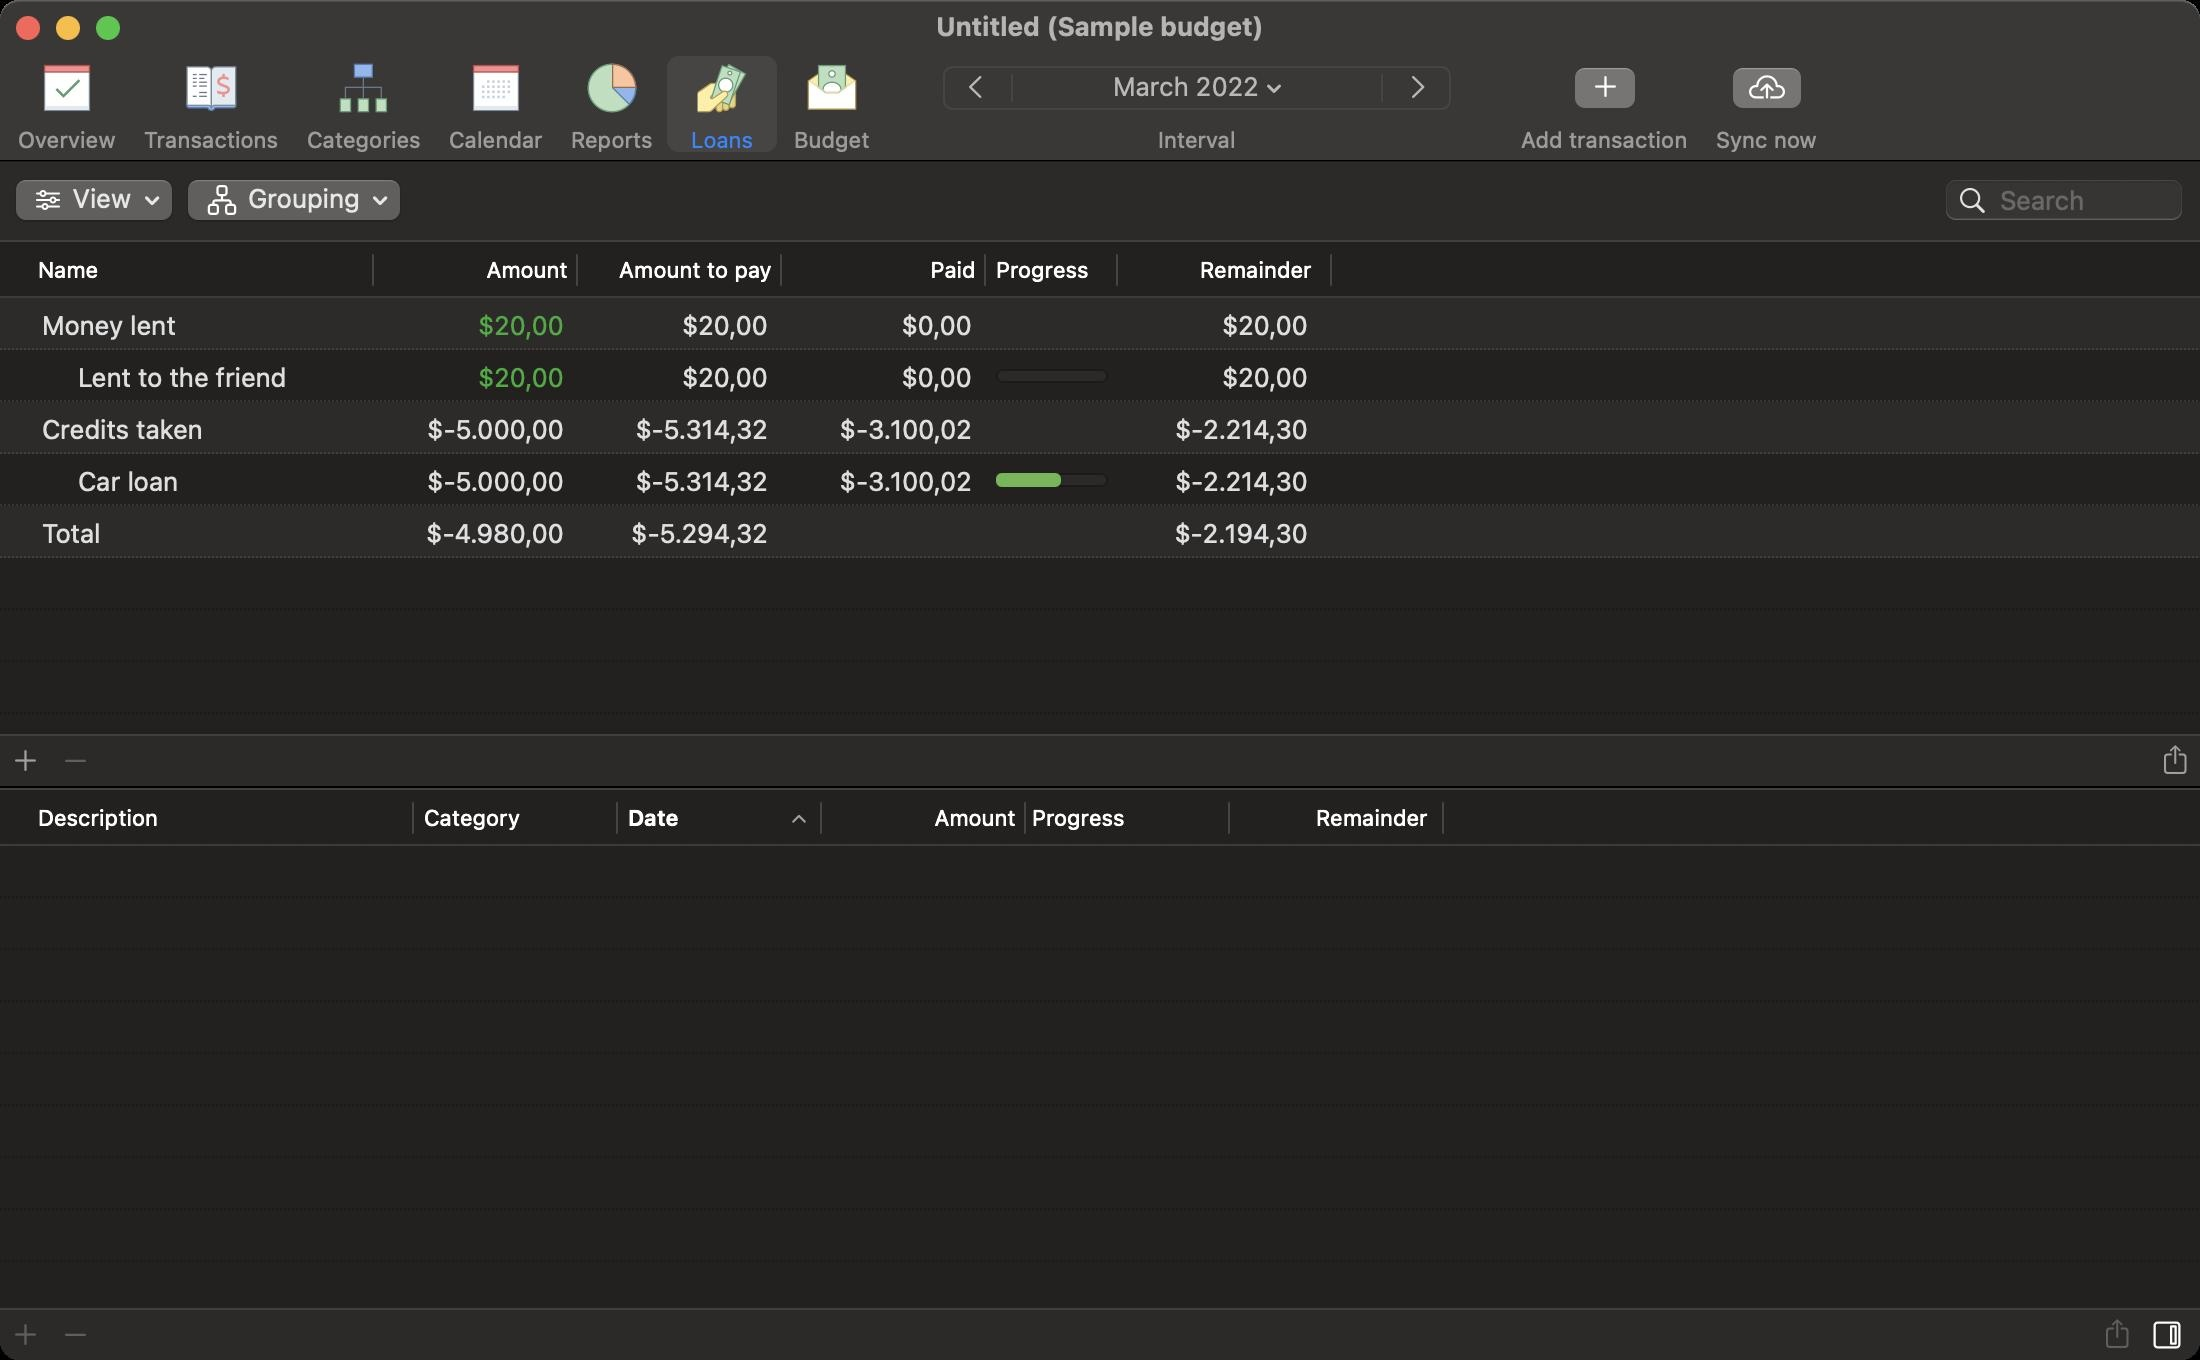
Accessibility tree:
{"name": "Untitled_(Sample_budget)", "role": "AXWindow", "description": null, "role_description": "standard window", "value": null, "position": "492.00;157.00", "size": "1100;680", "children": [{"name": null, "role": "AXGroup", "description": null, "role_description": "group", "value": null, "position": "0.00;80.00", "size": "1100;600", "children": [{"name": null, "role": "AXSplitGroup", "description": null, "role_description": "split group", "value": null, "position": "0.00;80.00", "size": "1100;600", "children": [{"name": "", "role": "AXButton", "description": "share", "role_description": "button", "value": null, "position": "1075.00;362.00", "size": "26;34", "children": []}, {"name": "", "role": "AXButton", "description": "add", "role_description": "button", "value": null, "position": "0.00;365.50", "size": "26;29", "children": []}, {"name": "", "role": "AXButton", "description": "remove", "role_description": "button", "value": null, "position": "25.00;370.00", "size": "26;20", "children": []}, {"name": "Grouping", "role": "AXMenuButton", "description": null, "role_description": "menu button", "value": null, "position": "91.00;89.00", "size": "113;25", "children": []}, {"name": null, "role": "AXTextField", "description": null, "role_description": "search text field", "value": "", "position": "972.00;89.00", "size": "120;22", "children": [{"name": "", "role": "AXButton", "description": "search", "role_description": "button", "value": null, "position": "974.00;89.00", "size": "25;22", "children": []}]}, {"name": "View", "role": "AXMenuButton", "description": null, "role_description": "menu button", "value": null, "position": "5.00;89.00", "size": "85;25", "children": []}, {"name": null, "role": "AXScrollArea", "description": null, "role_description": "scroll area", "value": null, "position": "0.00;121.00", "size": "1100;246", "children": [{"name": null, "role": "AXOutline", "description": null, "role_description": "outline", "value": null, "position": "0.00;149.00", "size": "1100;218", "children": [{"name": null, "role": "AXRow", "description": null, "role_description": "outline row", "value": null, "position": "0.00;149.00", "size": "1100;26", "children": [{"name": null, "role": "AXCell", "description": null, "role_description": "cell", "value": null, "position": "15.00;152.00", "size": "171;20", "children": [{"name": null, "role": "AXStaticText", "description": null, "role_description": "text", "value": "Money lent", "position": "19.00;153.50", "size": "163;17", "children": []}]}, {"name": null, "role": "AXCell", "description": null, "role_description": "cell", "value": null, "position": "188.00;152.00", "size": "100;20", "children": [{"name": null, "role": "AXStaticText", "description": null, "role_description": "text", "value": "$20,00", "position": "192.00;153.50", "size": "92;17", "children": []}]}, {"name": null, "role": "AXCell", "description": null, "role_description": "cell", "value": null, "position": "290.00;152.00", "size": "100;20", "children": [{"name": null, "role": "AXStaticText", "description": null, "role_description": "text", "value": "$20,00", "position": "294.00;153.50", "size": "92;17", "children": []}]}, {"name": null, "role": "AXCell", "description": null, "role_description": "cell", "value": null, "position": "392.00;152.00", "size": "100;20", "children": [{"name": null, "role": "AXStaticText", "description": null, "role_description": "text", "value": "$0,00", "position": "396.00;153.50", "size": "92;17", "children": []}]}, {"name": null, "role": "AXCell", "description": null, "role_description": "cell", "value": null, "position": "494.00;152.00", "size": "64;20", "children": [{"name": null, "role": "AXStaticText", "description": null, "role_description": "text", "value": "", "position": "498.00;153.50", "size": "56;17", "children": []}]}, {"name": null, "role": "AXCell", "description": null, "role_description": "cell", "value": null, "position": "560.00;152.00", "size": "100;20", "children": [{"name": null, "role": "AXStaticText", "description": null, "role_description": "text", "value": "$20,00", "position": "564.00;153.50", "size": "92;17", "children": []}]}]}, {"name": null, "role": "AXRow", "description": null, "role_description": "outline row", "value": null, "position": "0.00;175.00", "size": "1100;26", "children": [{"name": null, "role": "AXCell", "description": null, "role_description": "cell", "value": null, "position": "33.00;178.00", "size": "153;20", "children": [{"name": null, "role": "AXTextField", "description": null, "role_description": "text field", "value": "Lent to the friend", "position": "37.00;179.50", "size": "145;17", "children": []}]}, {"name": null, "role": "AXCell", "description": null, "role_description": "cell", "value": null, "position": "188.00;178.00", "size": "100;20", "children": [{"name": null, "role": "AXTextField", "description": null, "role_description": "text field", "value": "$20,00", "position": "192.00;179.50", "size": "92;17", "children": []}]}, {"name": null, "role": "AXCell", "description": null, "role_description": "cell", "value": null, "position": "290.00;178.00", "size": "100;20", "children": [{"name": null, "role": "AXTextField", "description": null, "role_description": "text field", "value": "$20,00", "position": "294.00;179.50", "size": "92;17", "children": []}]}, {"name": null, "role": "AXCell", "description": null, "role_description": "cell", "value": null, "position": "392.00;178.00", "size": "100;20", "children": [{"name": null, "role": "AXStaticText", "description": null, "role_description": "text", "value": "$0,00", "position": "396.00;179.50", "size": "92;17", "children": []}]}, {"name": null, "role": "AXCell", "description": null, "role_description": "cell", "value": null, "position": "494.00;178.00", "size": "64;20", "children": [{"name": null, "role": "AXGroup", "description": null, "role_description": "group", "value": null, "position": "498.00;184.50", "size": "56;7", "children": []}, {"name": null, "role": "AXGroup", "description": null, "role_description": "group", "value": null, "position": "498.00;184.50", "size": "0;7", "children": []}, {"name": null, "role": "AXGroup", "description": null, "role_description": "group", "value": null, "position": "498.00;184.50", "size": "0;7", "children": []}]}, {"name": null, "role": "AXCell", "description": null, "role_description": "cell", "value": null, "position": "560.00;178.00", "size": "100;20", "children": [{"name": null, "role": "AXStaticText", "description": null, "role_description": "text", "value": "$20,00", "position": "564.00;179.50", "size": "92;17", "children": []}]}]}, {"name": null, "role": "AXRow", "description": null, "role_description": "outline row", "value": null, "position": "0.00;201.00", "size": "1100;26", "children": [{"name": null, "role": "AXCell", "description": null, "role_description": "cell", "value": null, "position": "15.00;204.00", "size": "171;20", "children": [{"name": null, "role": "AXStaticText", "description": null, "role_description": "text", "value": "Credits taken", "position": "19.00;205.50", "size": "163;17", "children": []}]}, {"name": null, "role": "AXCell", "description": null, "role_description": "cell", "value": null, "position": "188.00;204.00", "size": "100;20", "children": [{"name": null, "role": "AXStaticText", "description": null, "role_description": "text", "value": "$-5.000,00", "position": "192.00;205.50", "size": "92;17", "children": []}]}, {"name": null, "role": "AXCell", "description": null, "role_description": "cell", "value": null, "position": "290.00;204.00", "size": "100;20", "children": [{"name": null, "role": "AXStaticText", "description": null, "role_description": "text", "value": "$-5.314,32", "position": "294.00;205.50", "size": "92;17", "children": []}]}, {"name": null, "role": "AXCell", "description": null, "role_description": "cell", "value": null, "position": "392.00;204.00", "size": "100;20", "children": [{"name": null, "role": "AXStaticText", "description": null, "role_description": "text", "value": "$-3.100,02", "position": "396.00;205.50", "size": "92;17", "children": []}]}, {"name": null, "role": "AXCell", "description": null, "role_description": "cell", "value": null, "position": "494.00;204.00", "size": "64;20", "children": [{"name": null, "role": "AXStaticText", "description": null, "role_description": "text", "value": "", "position": "498.00;205.50", "size": "56;17", "children": []}]}, {"name": null, "role": "AXCell", "description": null, "role_description": "cell", "value": null, "position": "560.00;204.00", "size": "100;20", "children": [{"name": null, "role": "AXStaticText", "description": null, "role_description": "text", "value": "$-2.214,30", "position": "564.00;205.50", "size": "92;17", "children": []}]}]}, {"name": null, "role": "AXRow", "description": null, "role_description": "outline row", "value": null, "position": "0.00;227.00", "size": "1100;26", "children": [{"name": null, "role": "AXCell", "description": null, "role_description": "cell", "value": null, "position": "33.00;230.00", "size": "153;20", "children": [{"name": null, "role": "AXTextField", "description": null, "role_description": "text field", "value": "Car loan", "position": "37.00;231.50", "size": "145;17", "children": []}]}, {"name": null, "role": "AXCell", "description": null, "role_description": "cell", "value": null, "position": "188.00;230.00", "size": "100;20", "children": [{"name": null, "role": "AXTextField", "description": null, "role_description": "text field", "value": "$-5.000,00", "position": "192.00;231.50", "size": "92;17", "children": []}]}, {"name": null, "role": "AXCell", "description": null, "role_description": "cell", "value": null, "position": "290.00;230.00", "size": "100;20", "children": [{"name": null, "role": "AXTextField", "description": null, "role_description": "text field", "value": "$-5.314,32", "position": "294.00;231.50", "size": "92;17", "children": []}]}, {"name": null, "role": "AXCell", "description": null, "role_description": "cell", "value": null, "position": "392.00;230.00", "size": "100;20", "children": [{"name": null, "role": "AXStaticText", "description": null, "role_description": "text", "value": "$-3.100,02", "position": "396.00;231.50", "size": "92;17", "children": []}]}, {"name": null, "role": "AXCell", "description": null, "role_description": "cell", "value": null, "position": "494.00;230.00", "size": "64;20", "children": [{"name": null, "role": "AXGroup", "description": null, "role_description": "group", "value": null, "position": "498.00;236.50", "size": "56;7", "children": []}, {"name": null, "role": "AXGroup", "description": null, "role_description": "group", "value": null, "position": "498.00;236.50", "size": "0;7", "children": []}, {"name": null, "role": "AXGroup", "description": null, "role_description": "group", "value": null, "position": "498.00;236.50", "size": "32;7", "children": []}]}, {"name": null, "role": "AXCell", "description": null, "role_description": "cell", "value": null, "position": "560.00;230.00", "size": "100;20", "children": [{"name": null, "role": "AXStaticText", "description": null, "role_description": "text", "value": "$-2.214,30", "position": "564.00;231.50", "size": "92;17", "children": []}]}]}, {"name": null, "role": "AXRow", "description": null, "role_description": "outline row", "value": null, "position": "0.00;253.00", "size": "1100;26", "children": [{"name": null, "role": "AXCell", "description": null, "role_description": "cell", "value": null, "position": "15.00;256.00", "size": "171;20", "children": [{"name": null, "role": "AXStaticText", "description": null, "role_description": "text", "value": "Total", "position": "19.00;257.50", "size": "163;17", "children": []}]}, {"name": null, "role": "AXCell", "description": null, "role_description": "cell", "value": null, "position": "188.00;256.00", "size": "100;20", "children": [{"name": null, "role": "AXStaticText", "description": null, "role_description": "text", "value": "$-4.980,00", "position": "192.00;257.50", "size": "92;17", "children": []}]}, {"name": null, "role": "AXCell", "description": null, "role_description": "cell", "value": null, "position": "290.00;256.00", "size": "100;20", "children": [{"name": null, "role": "AXStaticText", "description": null, "role_description": "text", "value": "$-5.294,32", "position": "294.00;257.50", "size": "92;17", "children": []}]}, {"name": null, "role": "AXCell", "description": null, "role_description": "cell", "value": null, "position": "392.00;256.00", "size": "100;20", "children": [{"name": null, "role": "AXStaticText", "description": null, "role_description": "text", "value": "", "position": "396.00;257.50", "size": "92;17", "children": []}]}, {"name": null, "role": "AXCell", "description": null, "role_description": "cell", "value": null, "position": "494.00;256.00", "size": "64;20", "children": [{"name": null, "role": "AXStaticText", "description": null, "role_description": "text", "value": "", "position": "498.00;257.50", "size": "56;17", "children": []}]}, {"name": null, "role": "AXCell", "description": null, "role_description": "cell", "value": null, "position": "560.00;256.00", "size": "100;20", "children": [{"name": null, "role": "AXStaticText", "description": null, "role_description": "text", "value": "$-2.194,30", "position": "564.00;257.50", "size": "92;17", "children": []}]}]}, {"name": null, "role": "AXColumn", "description": null, "role_description": "column", "value": null, "position": "0.00;149.00", "size": "187;218", "children": []}, {"name": null, "role": "AXColumn", "description": null, "role_description": "column", "value": null, "position": "187.00;149.00", "size": "102;218", "children": []}, {"name": null, "role": "AXColumn", "description": null, "role_description": "column", "value": null, "position": "289.00;149.00", "size": "102;218", "children": []}, {"name": null, "role": "AXColumn", "description": null, "role_description": "column", "value": null, "position": "391.00;149.00", "size": "102;218", "children": []}, {"name": null, "role": "AXColumn", "description": null, "role_description": "column", "value": null, "position": "493.00;149.00", "size": "66;218", "children": []}, {"name": null, "role": "AXColumn", "description": null, "role_description": "column", "value": null, "position": "559.00;149.00", "size": "107;218", "children": []}, {"name": null, "role": "AXGroup", "description": null, "role_description": "group", "value": null, "position": "0.00;121.00", "size": "1100;28", "children": [{"name": "Name", "role": "AXButton", "description": null, "role_description": "sort button", "value": null, "position": "0.00;121.00", "size": "187;28", "children": []}, {"name": "Amount", "role": "AXButton", "description": null, "role_description": "sort button", "value": null, "position": "187.00;121.00", "size": "102;28", "children": []}, {"name": "Amount_to_pay", "role": "AXButton", "description": null, "role_description": "sort button", "value": null, "position": "289.00;121.00", "size": "102;28", "children": []}, {"name": "Paid", "role": "AXButton", "description": null, "role_description": "sort button", "value": null, "position": "391.00;121.00", "size": "102;28", "children": []}, {"name": "Progress", "role": "AXButton", "description": null, "role_description": "sort button", "value": null, "position": "493.00;121.00", "size": "66;28", "children": []}, {"name": "Remainder", "role": "AXButton", "description": null, "role_description": "sort button", "value": null, "position": "559.00;121.00", "size": "107;28", "children": []}]}]}]}, {"name": null, "role": "AXSplitter", "description": null, "role_description": "splitter", "value": 313.0, "position": "0.00;393.00", "size": "1100;1", "children": []}, {"name": "", "role": "AXButton", "description": "add", "role_description": "button", "value": null, "position": "0.00;652.50", "size": "26;29", "children": []}, {"name": "", "role": "AXButton", "description": "remove", "role_description": "button", "value": null, "position": "25.00;657.00", "size": "26;20", "children": []}, {"name": "", "role": "AXButton", "description": null, "role_description": "button", "value": null, "position": "1071.00;655.00", "size": "25;25", "children": []}, {"name": "", "role": "AXButton", "description": "share", "role_description": "button", "value": null, "position": "1046.00;649.00", "size": "26;34", "children": []}, {"name": null, "role": "AXStaticText", "description": null, "role_description": "text", "value": "Repayments", "position": "6.00;385.50", "size": "79;17", "children": []}, {"name": null, "role": "AXScrollArea", "description": null, "role_description": "scroll area", "value": null, "position": "0.00;395.00", "size": "1100;259", "children": [{"name": null, "role": "AXOutline", "description": null, "role_description": "outline", "value": null, "position": "0.00;423.00", "size": "1100;231", "children": [{"name": null, "role": "AXColumn", "description": null, "role_description": "column", "value": null, "position": "0.00;423.00", "size": "207;231", "children": []}, {"name": null, "role": "AXColumn", "description": null, "role_description": "column", "value": null, "position": "207.00;423.00", "size": "102;231", "children": []}, {"name": null, "role": "AXColumn", "description": null, "role_description": "column", "value": null, "position": "309.00;423.00", "size": "102;231", "children": []}, {"name": null, "role": "AXColumn", "description": null, "role_description": "column", "value": null, "position": "411.00;423.00", "size": "102;231", "children": []}, {"name": null, "role": "AXColumn", "description": null, "role_description": "column", "value": null, "position": "513.00;423.00", "size": "102;231", "children": []}, {"name": null, "role": "AXColumn", "description": null, "role_description": "column", "value": null, "position": "615.00;423.00", "size": "107;231", "children": []}, {"name": null, "role": "AXGroup", "description": null, "role_description": "group", "value": null, "position": "0.00;395.00", "size": "1100;28", "children": [{"name": "Description", "role": "AXButton", "description": null, "role_description": "sort button", "value": null, "position": "0.00;395.00", "size": "207;28", "children": []}, {"name": "Category", "role": "AXButton", "description": null, "role_description": "sort button", "value": null, "position": "207.00;395.00", "size": "102;28", "children": []}, {"name": "Date", "role": "AXButton", "description": null, "role_description": "sort button", "value": null, "position": "309.00;395.00", "size": "102;28", "children": []}, {"name": "Amount", "role": "AXButton", "description": null, "role_description": "sort button", "value": null, "position": "411.00;395.00", "size": "102;28", "children": []}, {"name": "Progress", "role": "AXButton", "description": null, "role_description": "sort button", "value": null, "position": "513.00;395.00", "size": "102;28", "children": []}, {"name": "Remainder", "role": "AXButton", "description": null, "role_description": "sort button", "value": null, "position": "615.00;395.00", "size": "107;28", "children": []}]}]}]}]}]}, {"name": null, "role": "AXToolbar", "description": null, "role_description": "toolbar", "value": null, "position": "0.00;28.00", "size": "1100;52", "children": [{"name": "Overview", "role": "AXButton", "description": null, "role_description": "button", "value": null, "position": "2.00;28.00", "size": "63;52", "children": []}, {"name": "Transactions", "role": "AXButton", "description": null, "role_description": "button", "value": null, "position": "65.00;28.00", "size": "82;52", "children": []}, {"name": "Categories", "role": "AXButton", "description": null, "role_description": "button", "value": null, "position": "146.50;28.00", "size": "71;52", "children": []}, {"name": "Calendar", "role": "AXButton", "description": null, "role_description": "button", "value": null, "position": "217.50;28.00", "size": "61;52", "children": []}, {"name": "Reports", "role": "AXButton", "description": null, "role_description": "button", "value": null, "position": "278.50;28.00", "size": "55;52", "children": []}, {"name": "Loans", "role": "AXButton", "description": null, "role_description": "button", "value": null, "position": "333.50;28.00", "size": "55;52", "children": []}, {"name": "Budget", "role": "AXButton", "description": null, "role_description": "button", "value": null, "position": "388.50;28.00", "size": "55;52", "children": []}, {"name": null, "role": "AXGroup", "description": null, "role_description": "group", "value": null, "position": "467.50;28.00", "size": "262;52", "children": [{"name": null, "role": "AXGroup", "description": null, "role_description": "group", "value": null, "position": "470.50;32.00", "size": "256;25", "children": [{"name": null, "role": "AXButton", "description": "left arrow", "role_description": "button", "value": null, "position": "470.50;32.00", "size": "36;25", "children": []}, {"name": null, "role": "AXButton", "description": "March 2022", "role_description": "button", "value": null, "position": "506.50;32.00", "size": "185;25", "children": []}, {"name": null, "role": "AXButton", "description": "right arrow", "role_description": "button", "value": null, "position": "691.50;32.00", "size": "35;25", "children": []}]}, {"name": null, "role": "AXStaticText", "description": null, "role_description": "text", "value": "Interval", "position": "575.00;63.00", "size": "47;14", "children": []}]}, {"name": "Add_transaction", "role": "AXButton", "description": "Add transaction", "role_description": "button", "value": null, "position": "753.50;28.00", "size": "98;52", "children": []}, {"name": "Sync_now", "role": "AXButton", "description": null, "role_description": "button", "value": null, "position": "851.00;28.00", "size": "64;52", "children": []}]}, {"name": null, "role": "AXButton", "description": null, "role_description": "close button", "value": null, "position": "7.00;6.00", "size": "14;16", "children": []}, {"name": null, "role": "AXButton", "description": null, "role_description": "zoom button", "value": null, "position": "47.00;6.00", "size": "14;16", "children": [{"name": null, "role": "AXGroup", "description": null, "role_description": "group", "value": null, "position": "47.00;6.00", "size": "14;16", "children": []}]}, {"name": null, "role": "AXButton", "description": null, "role_description": "minimize button", "value": null, "position": "27.00;6.00", "size": "14;16", "children": []}, {"name": "", "role": "AXMenuButton", "description": "document actions", "role_description": "menu button", "value": null, "position": "634.00;5.00", "size": "10;16", "children": []}, {"name": null, "role": "AXStaticText", "description": null, "role_description": "text", "value": "Untitled (Sample budget)", "position": "466.00;5.00", "size": "168;16", "children": []}]}